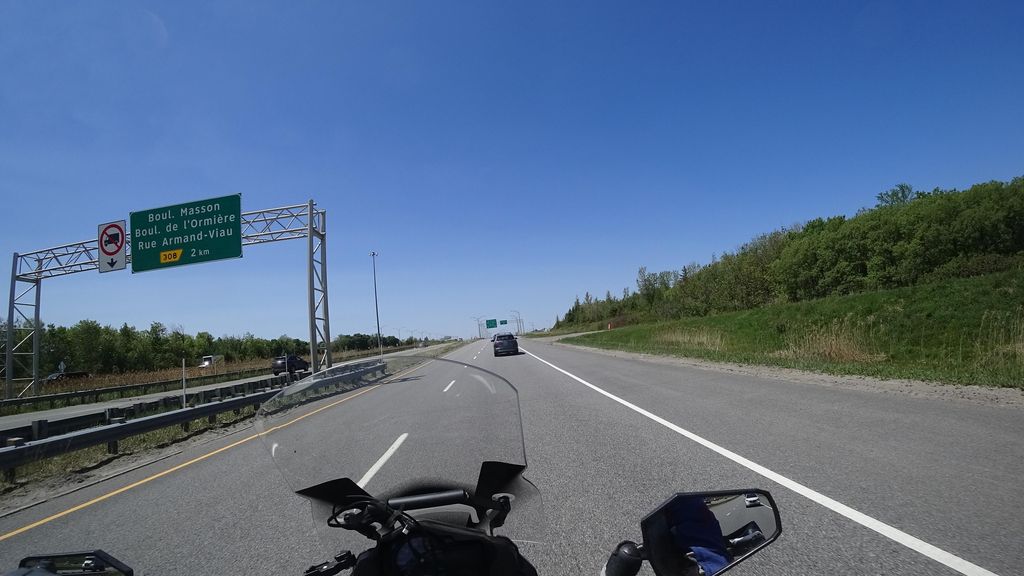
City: quebec_city